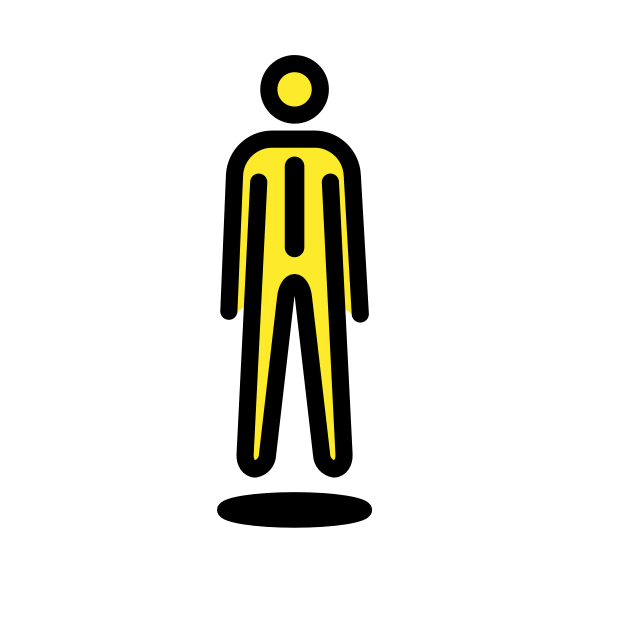
person in suit levitating